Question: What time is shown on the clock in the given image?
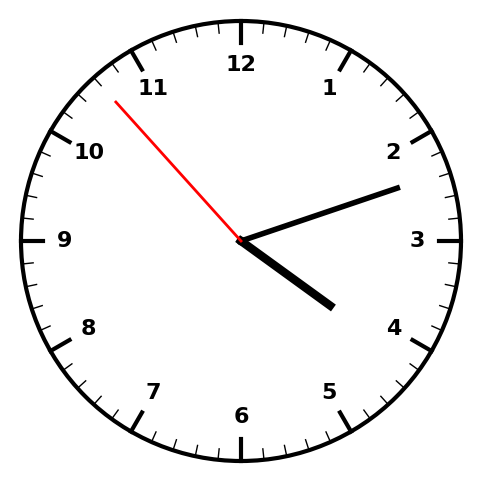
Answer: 04:11:53